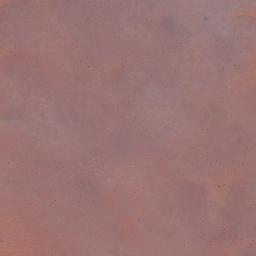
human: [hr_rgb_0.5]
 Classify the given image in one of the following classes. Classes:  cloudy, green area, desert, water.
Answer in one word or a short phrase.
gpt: desert